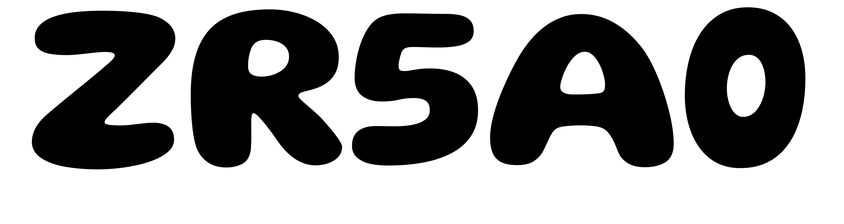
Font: Gluten_Bold